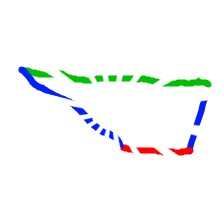
Shape: trapezoid